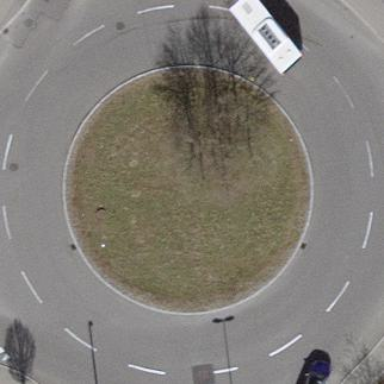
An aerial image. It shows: Secondary road with asphalt surface leading to roundabout. The roundabout has trolley wires above it.